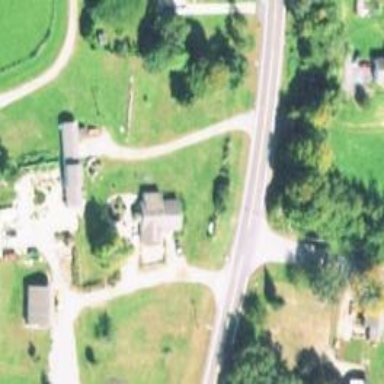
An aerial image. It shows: Residential driveway.